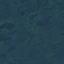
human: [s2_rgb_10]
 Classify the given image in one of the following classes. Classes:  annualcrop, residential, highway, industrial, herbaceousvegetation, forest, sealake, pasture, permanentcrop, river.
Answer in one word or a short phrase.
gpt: Forest